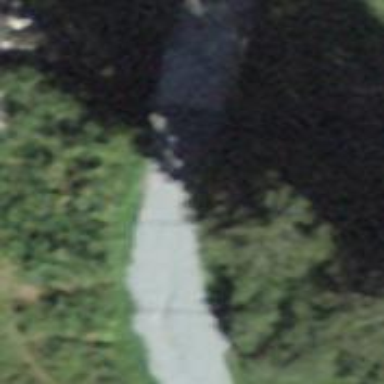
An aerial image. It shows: Unpaved track on bridge with grade2 tracktype.